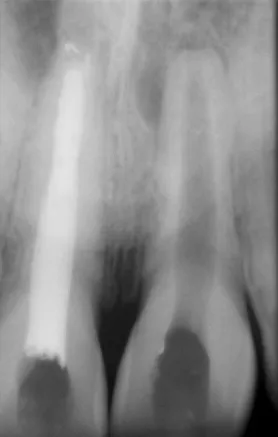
Radiographic appearance at 6 months.
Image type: radiology (x_ray)